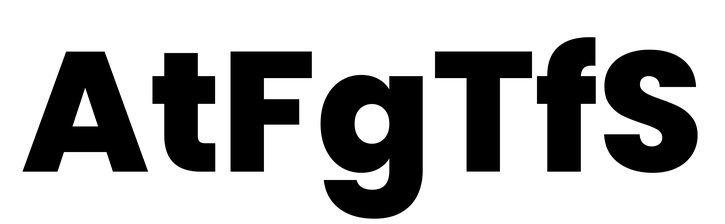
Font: Poppins-ExtraBold